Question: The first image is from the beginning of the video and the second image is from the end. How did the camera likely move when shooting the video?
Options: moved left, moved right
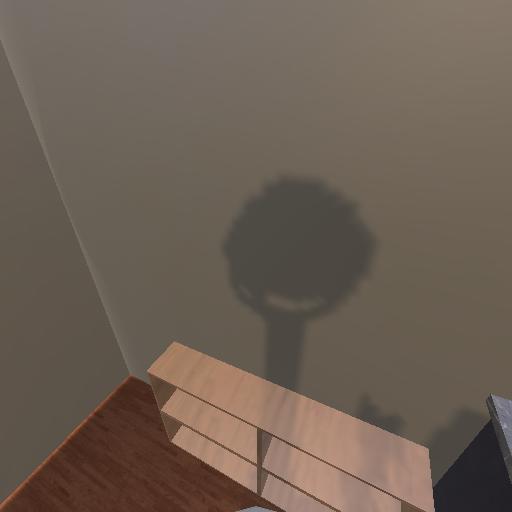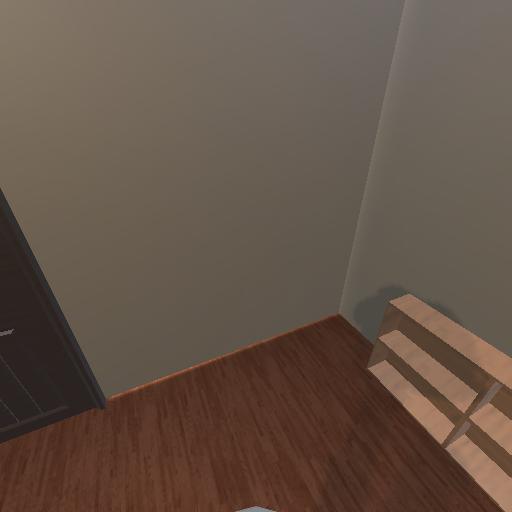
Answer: moved left